Interaction volume radius: 10 \u00c5
Interaction volume height: 40 \u00c5
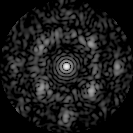
Disorder parameter: 0.5656